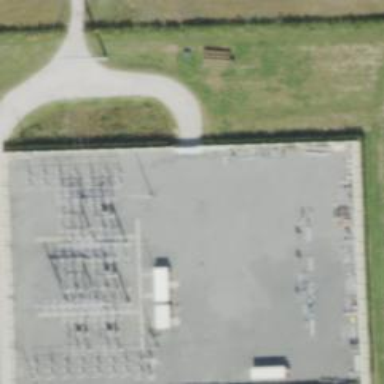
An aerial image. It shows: Substation with switching functions enclosed by wall.